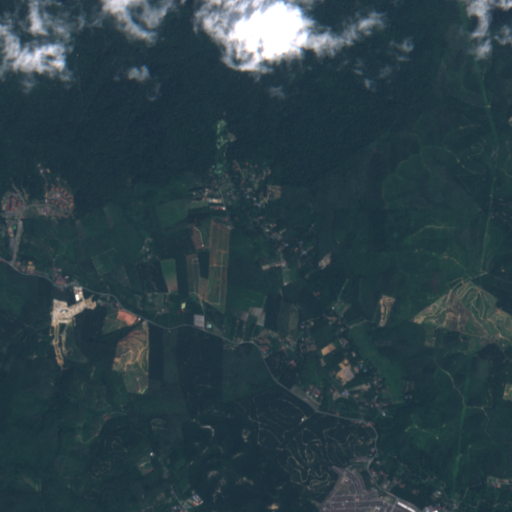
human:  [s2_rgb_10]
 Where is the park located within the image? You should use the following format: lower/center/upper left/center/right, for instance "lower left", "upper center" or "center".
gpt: The park is located in the center left of the image.
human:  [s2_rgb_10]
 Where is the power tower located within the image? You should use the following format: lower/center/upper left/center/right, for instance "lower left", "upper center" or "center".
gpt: The power tower is located in the right of the image.
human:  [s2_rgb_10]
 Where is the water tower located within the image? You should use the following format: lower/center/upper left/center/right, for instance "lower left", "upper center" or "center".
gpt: The water tower is located in the center left of the image.
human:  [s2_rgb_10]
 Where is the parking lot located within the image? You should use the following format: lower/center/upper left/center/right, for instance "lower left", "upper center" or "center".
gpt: There is no parking lot in the image.